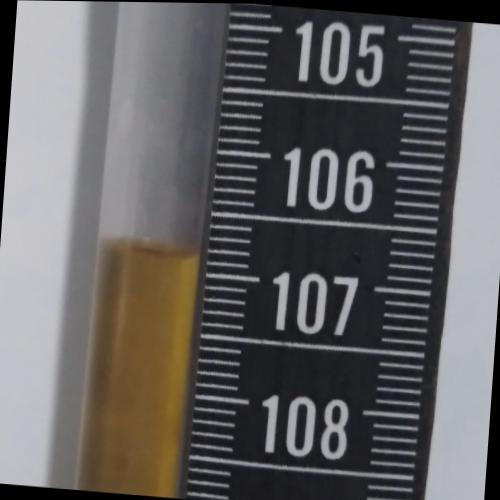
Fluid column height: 106.8 cm